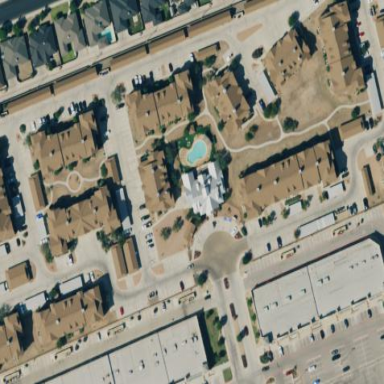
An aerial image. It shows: Residential area with apartments.